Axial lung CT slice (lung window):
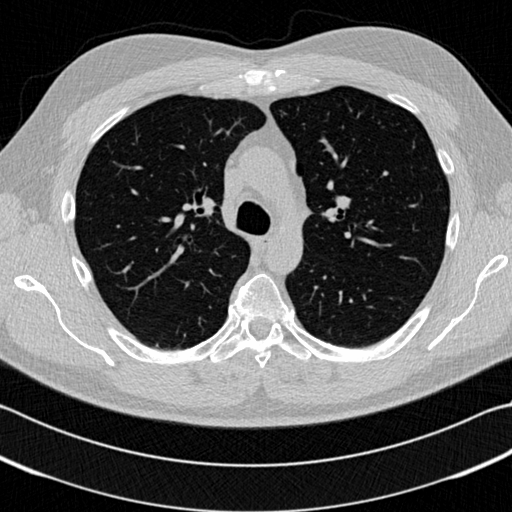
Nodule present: no